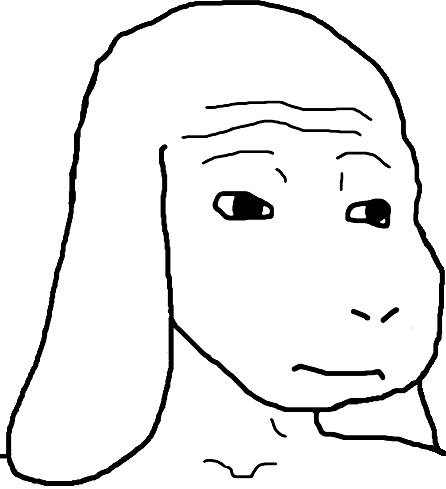
Label: 5_Animal